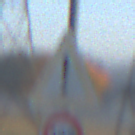
Verkehrszeichen: Gefahrenstelle
Zusatzzeichen unten: Geschwindigkeit100
Umgebung: Outdoor, Nature
Tageszeit: Dawn
Wetter: Clear
Licht: Natural
Jahreszeit: NotSpecified
Kontrast: LowContrast